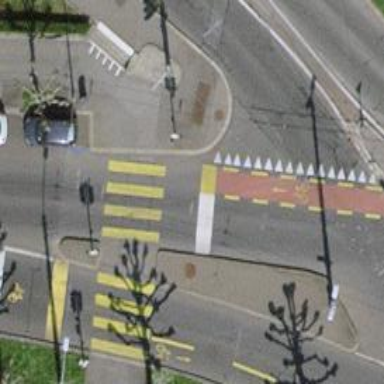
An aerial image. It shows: Crossing with traffic signals and zebra crossing island.